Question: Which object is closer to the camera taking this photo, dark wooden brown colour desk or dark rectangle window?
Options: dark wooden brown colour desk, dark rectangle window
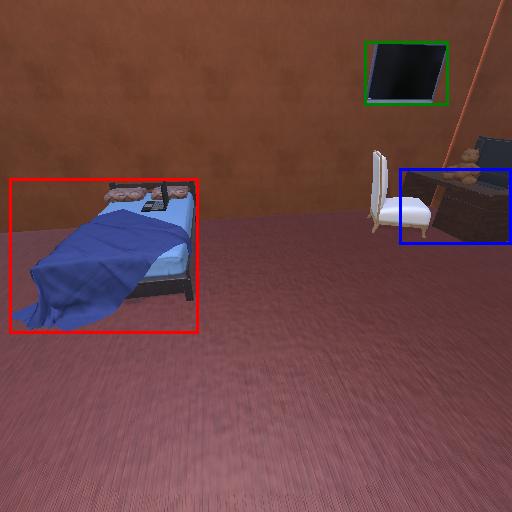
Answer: dark wooden brown colour desk